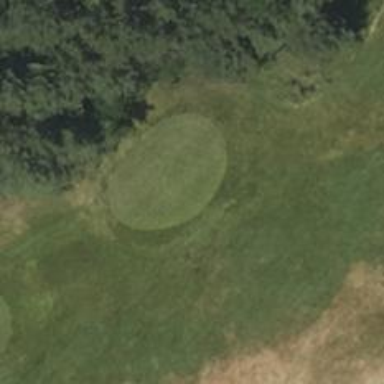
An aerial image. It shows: Golf tee.